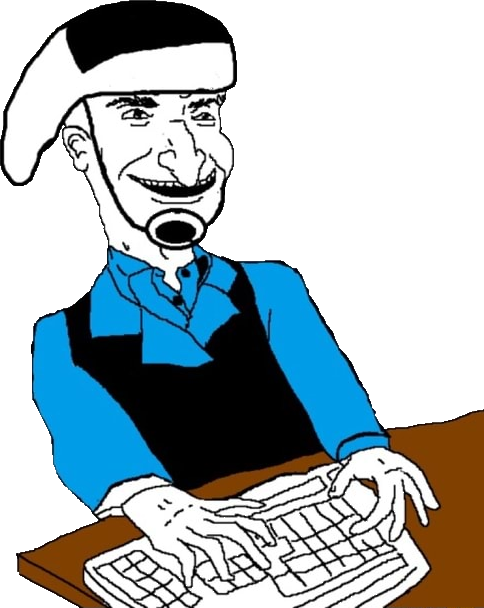
Label: 5_Bruce